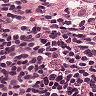
Metastatic tissue present: no